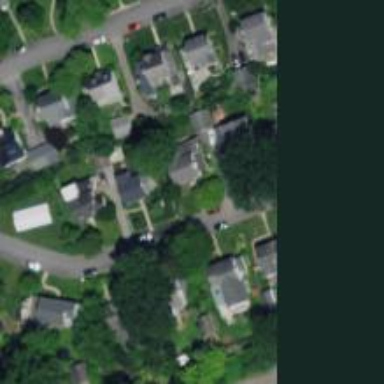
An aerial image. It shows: Neighborhood.